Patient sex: M
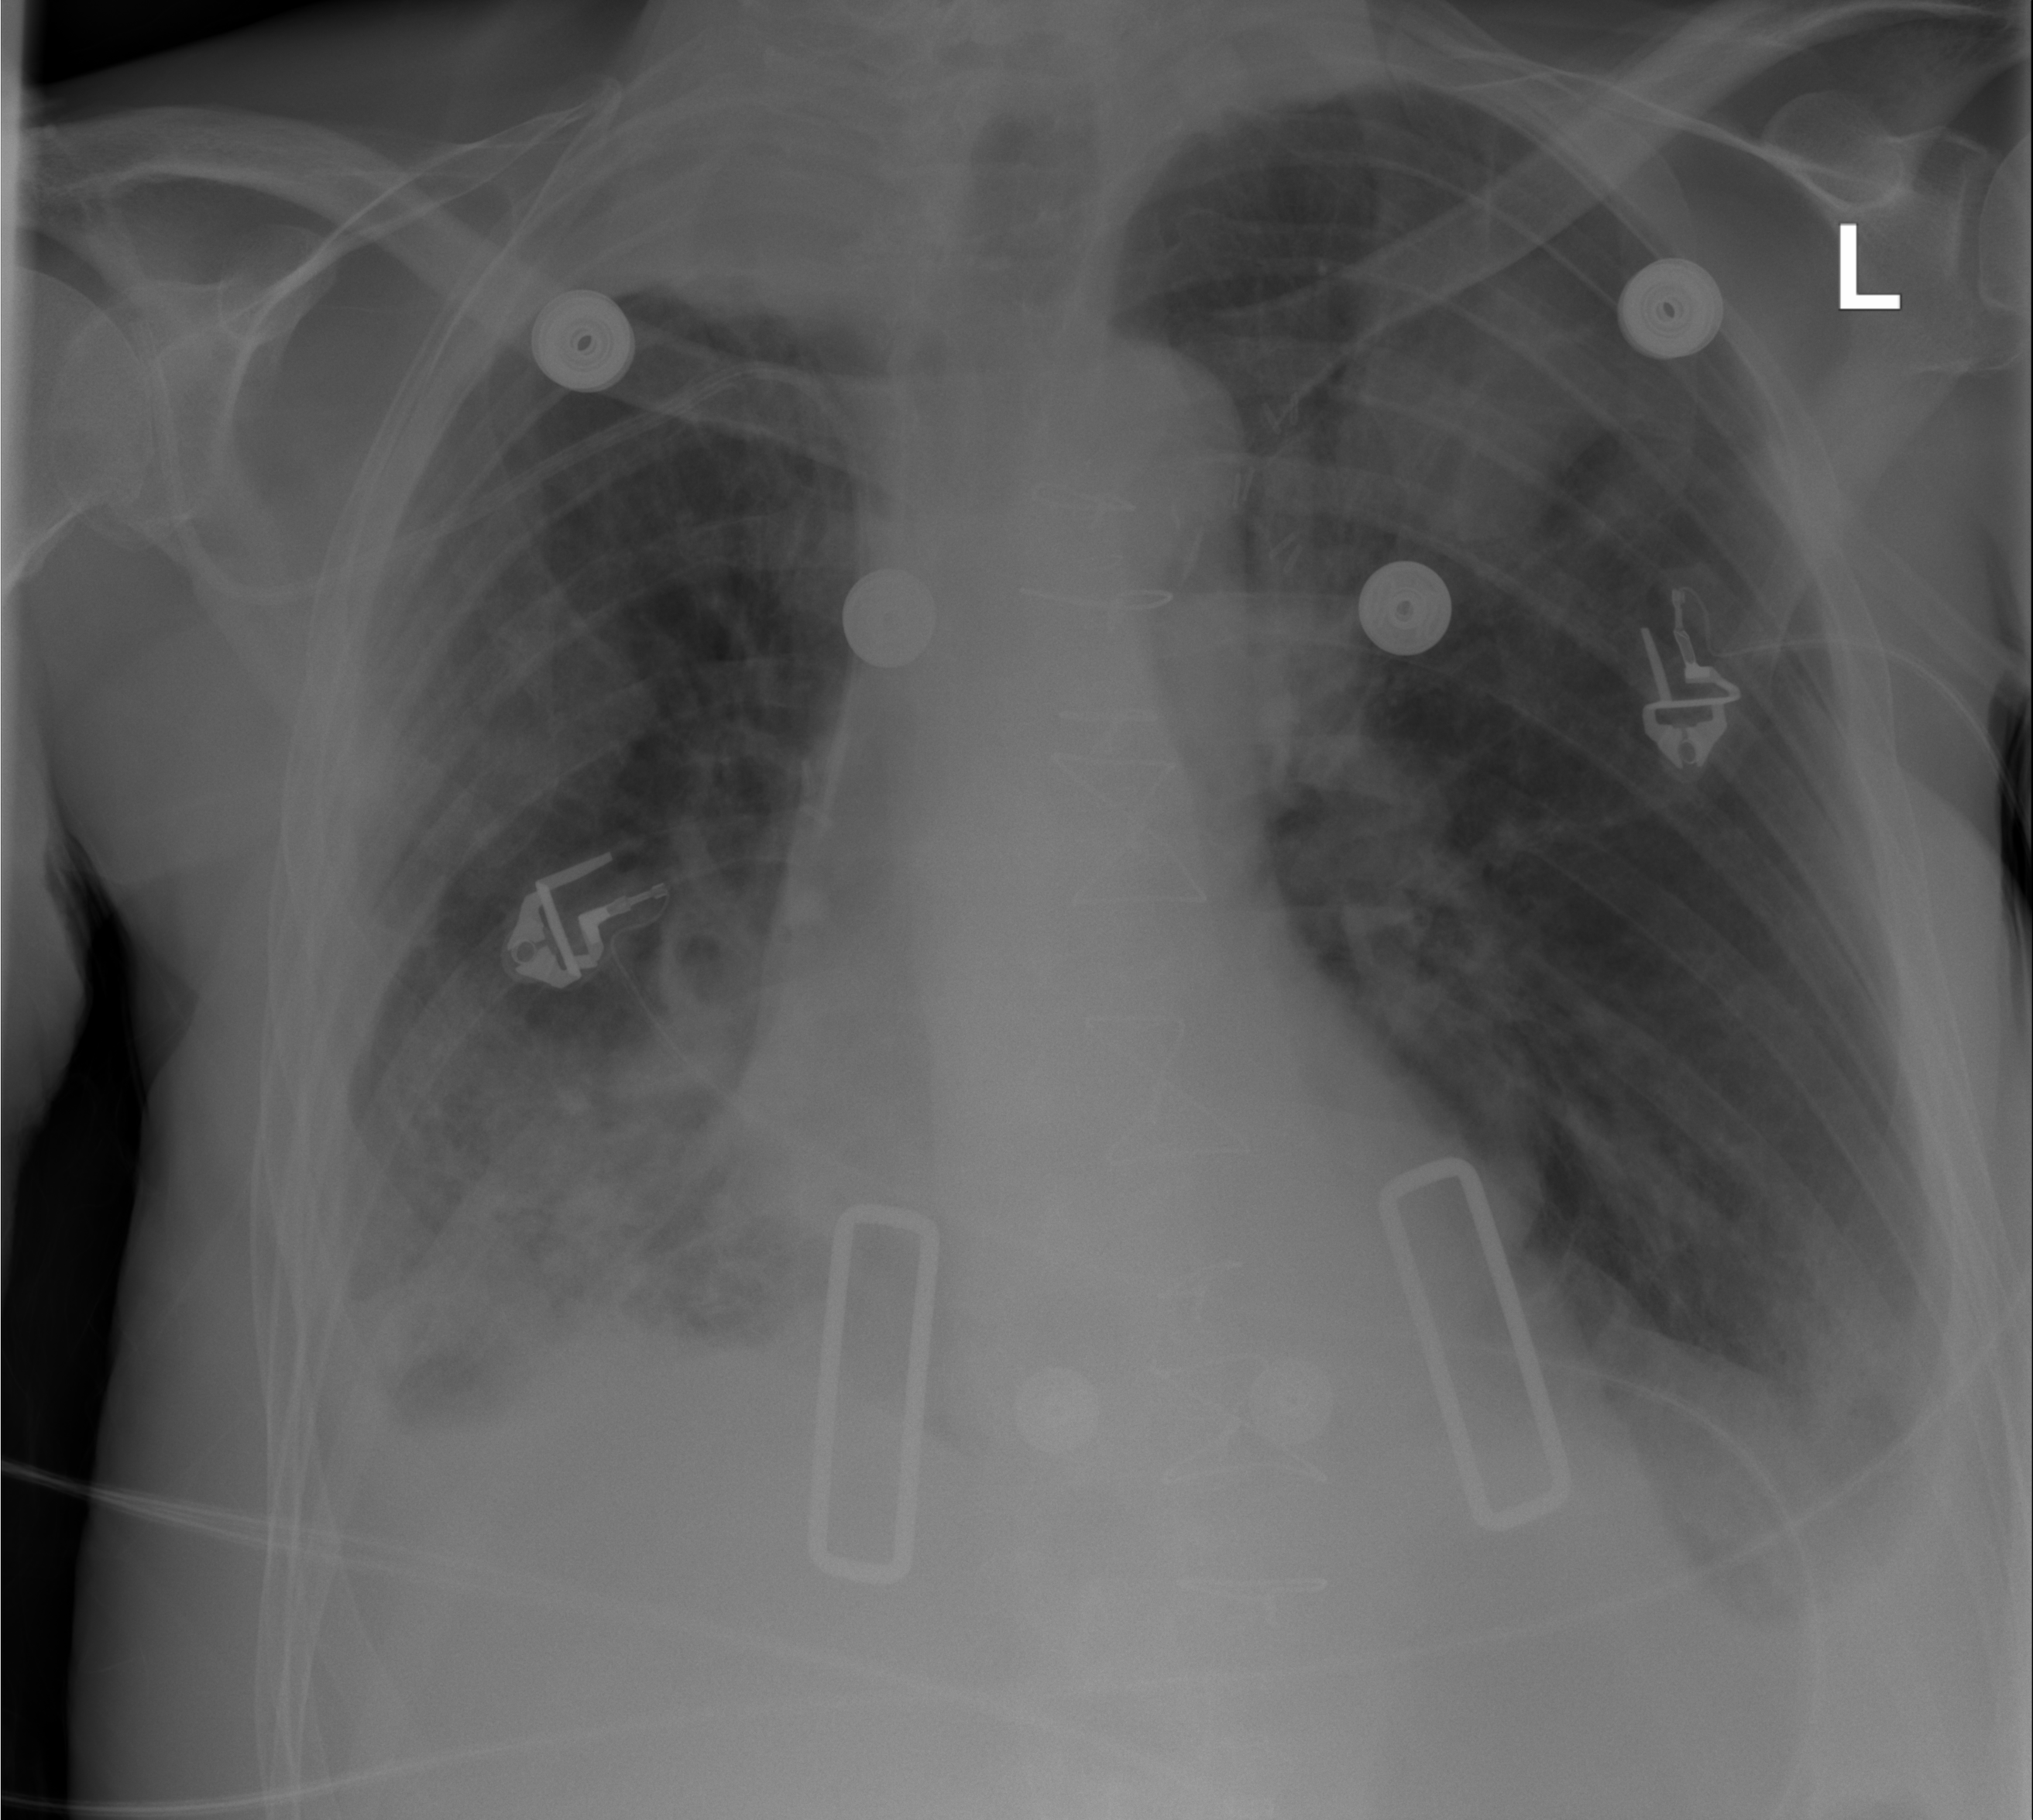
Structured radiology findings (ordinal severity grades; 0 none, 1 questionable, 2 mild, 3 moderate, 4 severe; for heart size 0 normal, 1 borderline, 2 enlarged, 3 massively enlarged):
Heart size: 0
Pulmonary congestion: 0
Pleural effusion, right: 3
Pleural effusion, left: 2
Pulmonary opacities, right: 1
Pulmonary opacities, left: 0
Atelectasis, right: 2
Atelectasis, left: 2